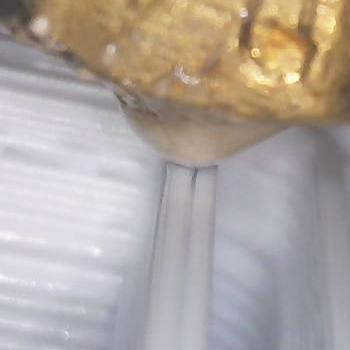
Flow rate: 84%